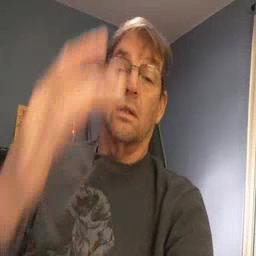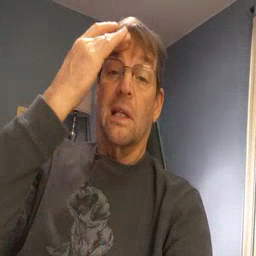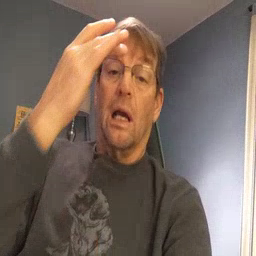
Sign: sick